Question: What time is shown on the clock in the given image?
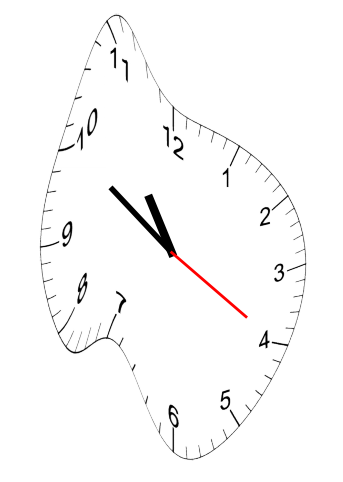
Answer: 10:50:20